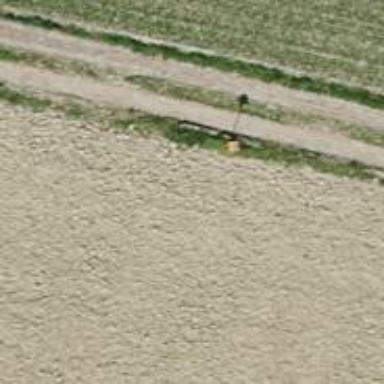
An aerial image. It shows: Pole supporting roof covering pipeline marker.